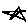
Label: star